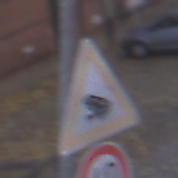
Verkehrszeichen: AmphibienwanderungRechts
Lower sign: Geschwindigkeit40
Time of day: SunriseSunset
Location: Outdoor (Urban)
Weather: Clear
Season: NotSpecified
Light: Natural